Question: I am creating a web part in SharePoint 2010. I know that we can add additional input fields (e.g. CheckBox, TextBox etc.) in web-part settings using specific attributes on the properties.
Now, is there any option to add a link that points to a webpage like to following mockup?

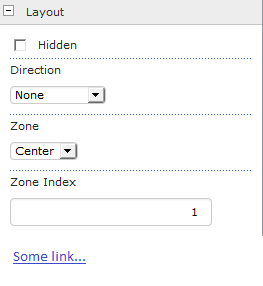
Answer: To add in anything besides a checkbox (boolean) or text box (string), you need to do more work and create a custom <URL> and here is some sample code that shows the basics of how to do this:

'''
using System;
using System.ComponentModel;
using System.Web;
namespace SharePointProject1.SimpleWebPart
{
[ToolboxItemAttribute(false)]
public class SimpleWebPart : Microsoft.SharePoint.WebPartPages.WebPart
{
protected override void CreateChildControls()
{
//Do the actual work of the web part here
}
public override Microsoft.SharePoint.WebPartPages.ToolPart[] GetToolParts()
{
//First add base tool parts and then our simple one with a hyperlink
Microsoft.SharePoint.WebPartPages.ToolPart[] toolPartArray = new Microsoft.SharePoint.WebPartPages.ToolPart[3];
toolPartArray[0] = new Microsoft.SharePoint.WebPartPages.CustomPropertyToolPart();
toolPartArray[1] = new Microsoft.SharePoint.WebPartPages.WebPartToolPart();
toolPartArray[2] = new mySimpleToolPart();
return toolPartArray;
}
}
//Implements a custom ToolPart that simply displays a link
public class mySimpleToolPart : Microsoft.SharePoint.WebPartPages.ToolPart
{
public mySimpleToolPart()
{
//You could pass this as a parameter to the class
this.Title = "This is the title";
}
protected override void CreateChildControls()
{
System.Web.UI.WebControls.HyperLink simpleLink = new System.Web.UI.WebControls.HyperLink();
simpleLink.Text = "Click on this Link";
simpleLink.NavigateUrl = "http://www.google.com";
Controls.Add(simpleLink);
//Add some white space
Controls.Add(new System.Web.UI.HtmlControls.HtmlGenericControl("p"));
}
}
}
'''